Question: I have problem with my REST using '@FormParam', please help me, I don't know why this project doesn't work with tomcat 7 and java 7 on Eclipse Luna :(
'''
<?xml version="1.0" encoding="UTF-8"?>
<web-app xmlns:xsi="http://www.w3.org/2001/XMLSchema-instance"
xmlns="http://java.sun.com/xml/ns/javaee"
xsi:schemaLocation="http://java.sun.com/xml/ns/javaee
http://java.sun.com/xml/ns/javaee/web-app_3_0.xsd"
id="WebApp_ID" version="3.0">
<display-name>Archetype Created Web Application</display-name>
<servlet>
<servlet-name>resteasy-servlet</servlet-name>
<servlet-class>
com.sun.jersey.spi.container.servlet.ServletContainer
</servlet-class>
<init-param>
<param-name>com.sun.jersey.config.property.packages</param-name>
<param-value>com.adam.core</param-value>
</init-param>
<load-on-startup>1</load-on-startup>
</servlet>
<servlet-mapping>
<servlet-name>resteasy-servlet</servlet-name>
<url-pattern>/core</url-pattern>
</servlet-mapping>
</web-app>
'''
'''
<project xmlns="http://maven.apache.org/POM/4.0.0" xmlns:xsi="http://www.w3.org/2001/XMLSchema-instance"
xsi:schemaLocation="http://maven.apache.org/POM/4.0.0 http://maven.apache.org/maven-v4_0_0.xsd">
<modelVersion>4.0.0</modelVersion>
<groupId>com.adam.core</groupId>
<artifactId>RESTform</artifactId>
<packaging>war</packaging>
<version>1.0-SNAPSHOT</version>
<name>RESTform Maven Webapp</name>
<url>http://maven.apache.org</url>
<dependencies>
<dependency>
<groupId>junit</groupId>
<artifactId>junit</artifactId>
<version>3.8.1</version>
<scope>test</scope>
</dependency>
<dependency>
<groupId>com.sun.jersey</groupId>
<artifactId>jersey-server</artifactId>
<version>1.17.1</version>
</dependency>
<dependency>
<groupId>com.sun.jersey</groupId>
<artifactId>jersey-core</artifactId>
<version>1.17.1</version>
</dependency>
<dependency>
<groupId>com.sun.jersey</groupId>
<artifactId>jersey-servlet</artifactId>
<version>1.17.1</version>
</dependency>
</dependencies>
<build>
<finalName>RESTform</finalName>
</build>
</project>
'''
'''
<html>
<body>
<h1>Suma REST @FormQuery </h1>
<form action="core/user/add" method="post">
<p>
Number 1: <input type="text" name="number1" />
</p>
<p>
Number 2: <input type="text" name="number2" />
</p>
<p>
Number 3: <input type="text" name="number3" />
</p>
<p>
Number 4: <input type="text" name="number4" />
</p>
<p>
Number 5: <input type="text" name="number5" />
</p>
<input type="submit" value="Suma" />
</form>
</body>
</html>
'''
and
'''
package com.adam.core;
import javax.ws.rs.FormParam;
import javax.ws.rs.POST;
import javax.ws.rs.Path;
import javax.ws.rs.core.Response;
@Path("/user")
public class UserService {
@POST
@Path("/add")
public Response addUser(
@FormParam("number1") int number1,
@FormParam("number2") int number2,
@FormParam("number3") int number3,
@FormParam("number4") int number4,
@FormParam("number5") int number5){
return Response.status(200).entity("Suma : " + (number1+number2+number3+number4+number5)).build();
}
}
'''

My console:
'''
SEVERE: Servlet /RESTform threw load() exception
java.lang.ClassNotFoundException: com.sun.jersey.spi.container.servlet.ServletContainer
at org.apache.catalina.loader.WebappClassLoader.loadClass(WebappClassLoader.java:1324)
at org.apache.catalina.loader.WebappClassLoader.loadClass(WebappClassLoader.java:1177)
at org.apache.catalina.core.DefaultInstanceManager.loadClass(DefaultInstanceManager.java:550)
at org.apache.catalina.core.DefaultInstanceManager.loadClassMaybePrivileged(DefaultInstanceManager.java:531)
at org.apache.catalina.core.DefaultInstanceManager.newInstance(DefaultInstanceManager.java:150)
at org.apache.catalina.core.StandardWrapper.loadServlet(StandardWrapper.java:1105)
at org.apache.catalina.core.StandardWrapper.load(StandardWrapper.java:1041)
at org.apache.catalina.core.StandardContext.loadOnStartup(StandardContext.java:4932)
at org.apache.catalina.core.StandardContext.startInternal(StandardContext.java:5218)
at org.apache.catalina.util.LifecycleBase.start(LifecycleBase.java:150)
at org.apache.catalina.core.ContainerBase$StartChild.call(ContainerBase.java:1396)
at org.apache.catalina.core.ContainerBase$StartChild.call(ContainerBase.java:1386)
at java.util.concurrent.FutureTask.run(Unknown Source)
at java.util.concurrent.ThreadPoolExecutor.runWorker(Unknown Source)
at java.util.concurrent.ThreadPoolExecutor$Worker.run(Unknown Source)
at java.lang.Thread.run(Unknown Source)
'''
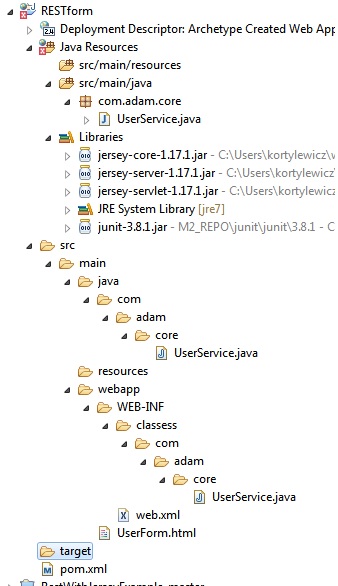
Answer: Now it's working. I add asm.jar to tomcat and to project and it's fine :D
Thank you :)